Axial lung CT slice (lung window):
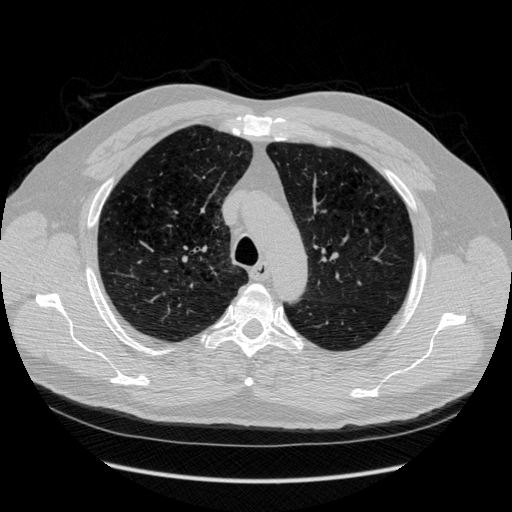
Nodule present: no